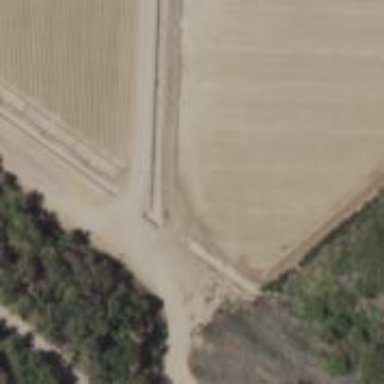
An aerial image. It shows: Irrigation culvert used for service.